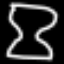
Label: hourglass